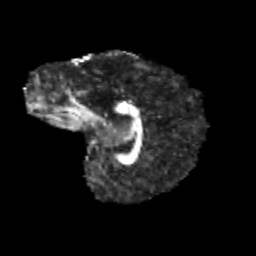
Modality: FA
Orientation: sagittal
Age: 10
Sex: female
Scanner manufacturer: siemens
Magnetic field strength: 3 T
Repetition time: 3.8 s
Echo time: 0.07 s